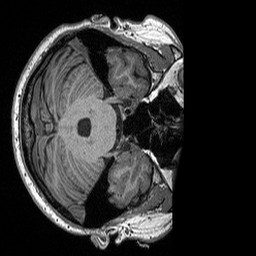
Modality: T1w
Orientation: axial
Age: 29
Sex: male
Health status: healthy
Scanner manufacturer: siemens
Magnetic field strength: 3 T
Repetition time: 2.3 s
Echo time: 0.00298 s